Question: I am trying to convert a bitmap to base64 using gzip.
I tried the solution <URL> but I got this error
My solution below is working but the image is being cut at the bottom

this is my code:
'''
Bitmap myBitmap = BitmapFactory.decodeFile("\path o
ile.jpg");
ByteArrayOutputStream stream=new ByteArrayOutputStream();
GZIPOutputStream gzipOstream=null;
try {
gzipOstream=new GZIPOutputStream(stream);
} catch (IOException e) {
e.printStackTrace();
}
myBitmap.compress(Bitmap.CompressFormat.JPEG, 100, gzipOstream);
byte[] byteArry=stream.toByteArray();
String encodedImage = Base64.encodeToString(byteArry, Base64.NO_WRAP);
try {
gzipOstream.close();
stream.close();
} catch (IOException e) {
e.printStackTrace();
}
'''
could this code make the image lose data or is it something on the server side?
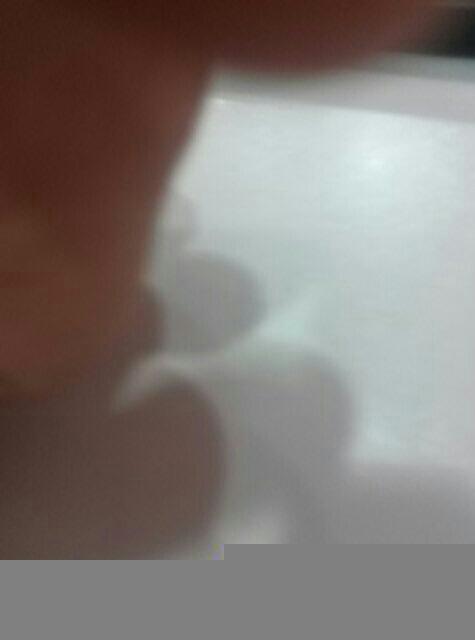
Answer: After calling 'mBitmap.compress();' call 'gzipOstream.flush();' this guarantees that the output byte stream contains everything. Then your 'toByteArray();' will get the currently missing data.
Try this:
'''
Bitmap myBitmap = BitmapFactory.decodeFile("\path o
ile.jpg");
ByteArrayOutputStream stream = new ByteArrayOutputStream();
try {
GZIPOutputStream gzipOstream = null;
try {
gzipOstream = new GZIPOutputStream(stream);
myBitmap.compress(Bitmap.CompressFormat.JPEG, 100, gzipOstream);
gzipOstream.flush();
} finally {
gzipOstream.close();
stream.close();
}
} catch (IOException e) {
e.printStackTrace();
stream = null;
}
if(stream != null) {
byte[] byteArry=stream.toByteArray();
String encodedImage = Base64.encodeToString(byteArry, Base64.NO_WRAP);
// do something with encodedImage
}
'''